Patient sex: M
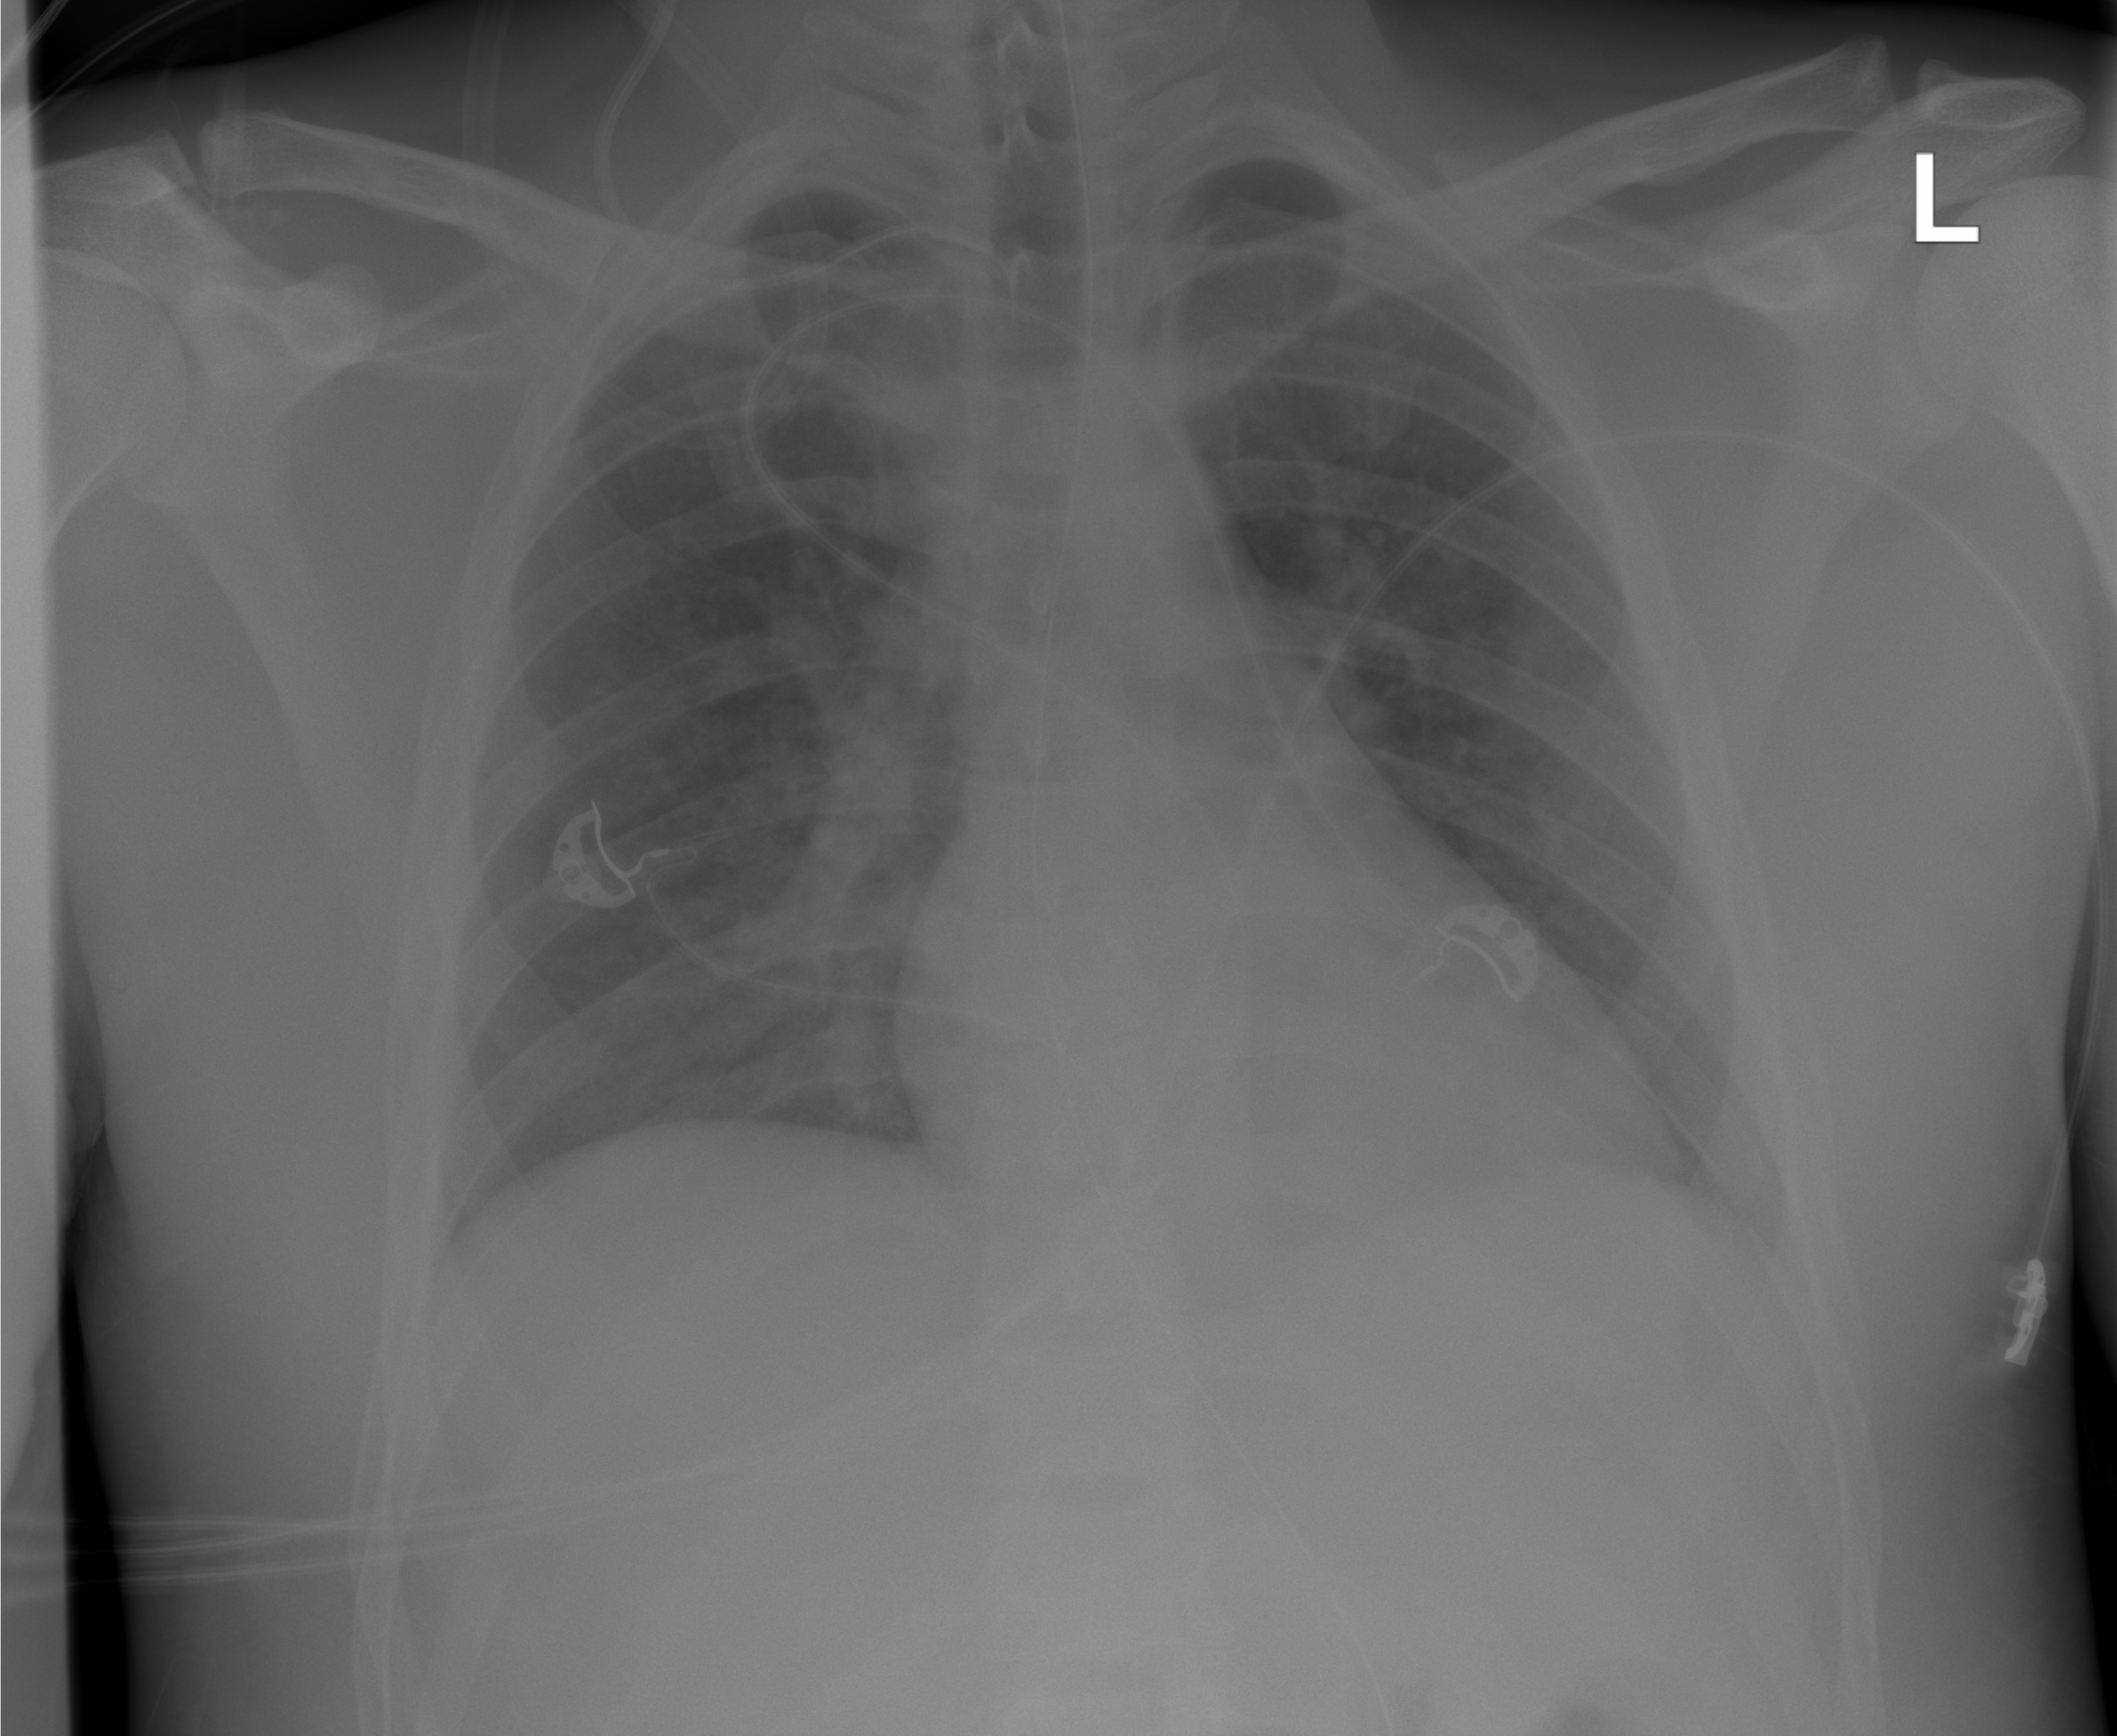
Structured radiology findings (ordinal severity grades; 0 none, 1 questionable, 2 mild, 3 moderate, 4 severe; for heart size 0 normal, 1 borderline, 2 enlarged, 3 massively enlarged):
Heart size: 0
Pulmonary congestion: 0
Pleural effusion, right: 0
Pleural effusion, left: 0
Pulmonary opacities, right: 0
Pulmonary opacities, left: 0
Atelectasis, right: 2
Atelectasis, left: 0